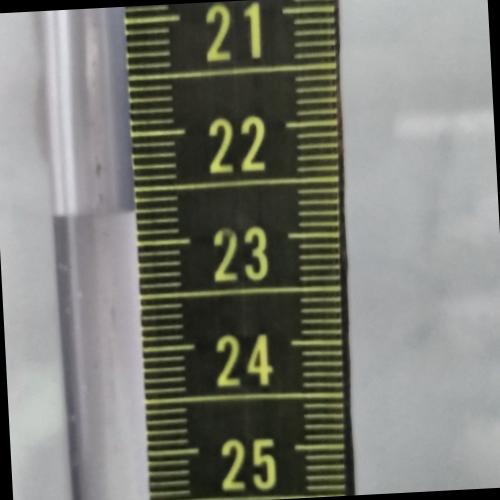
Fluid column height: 22.7 cm